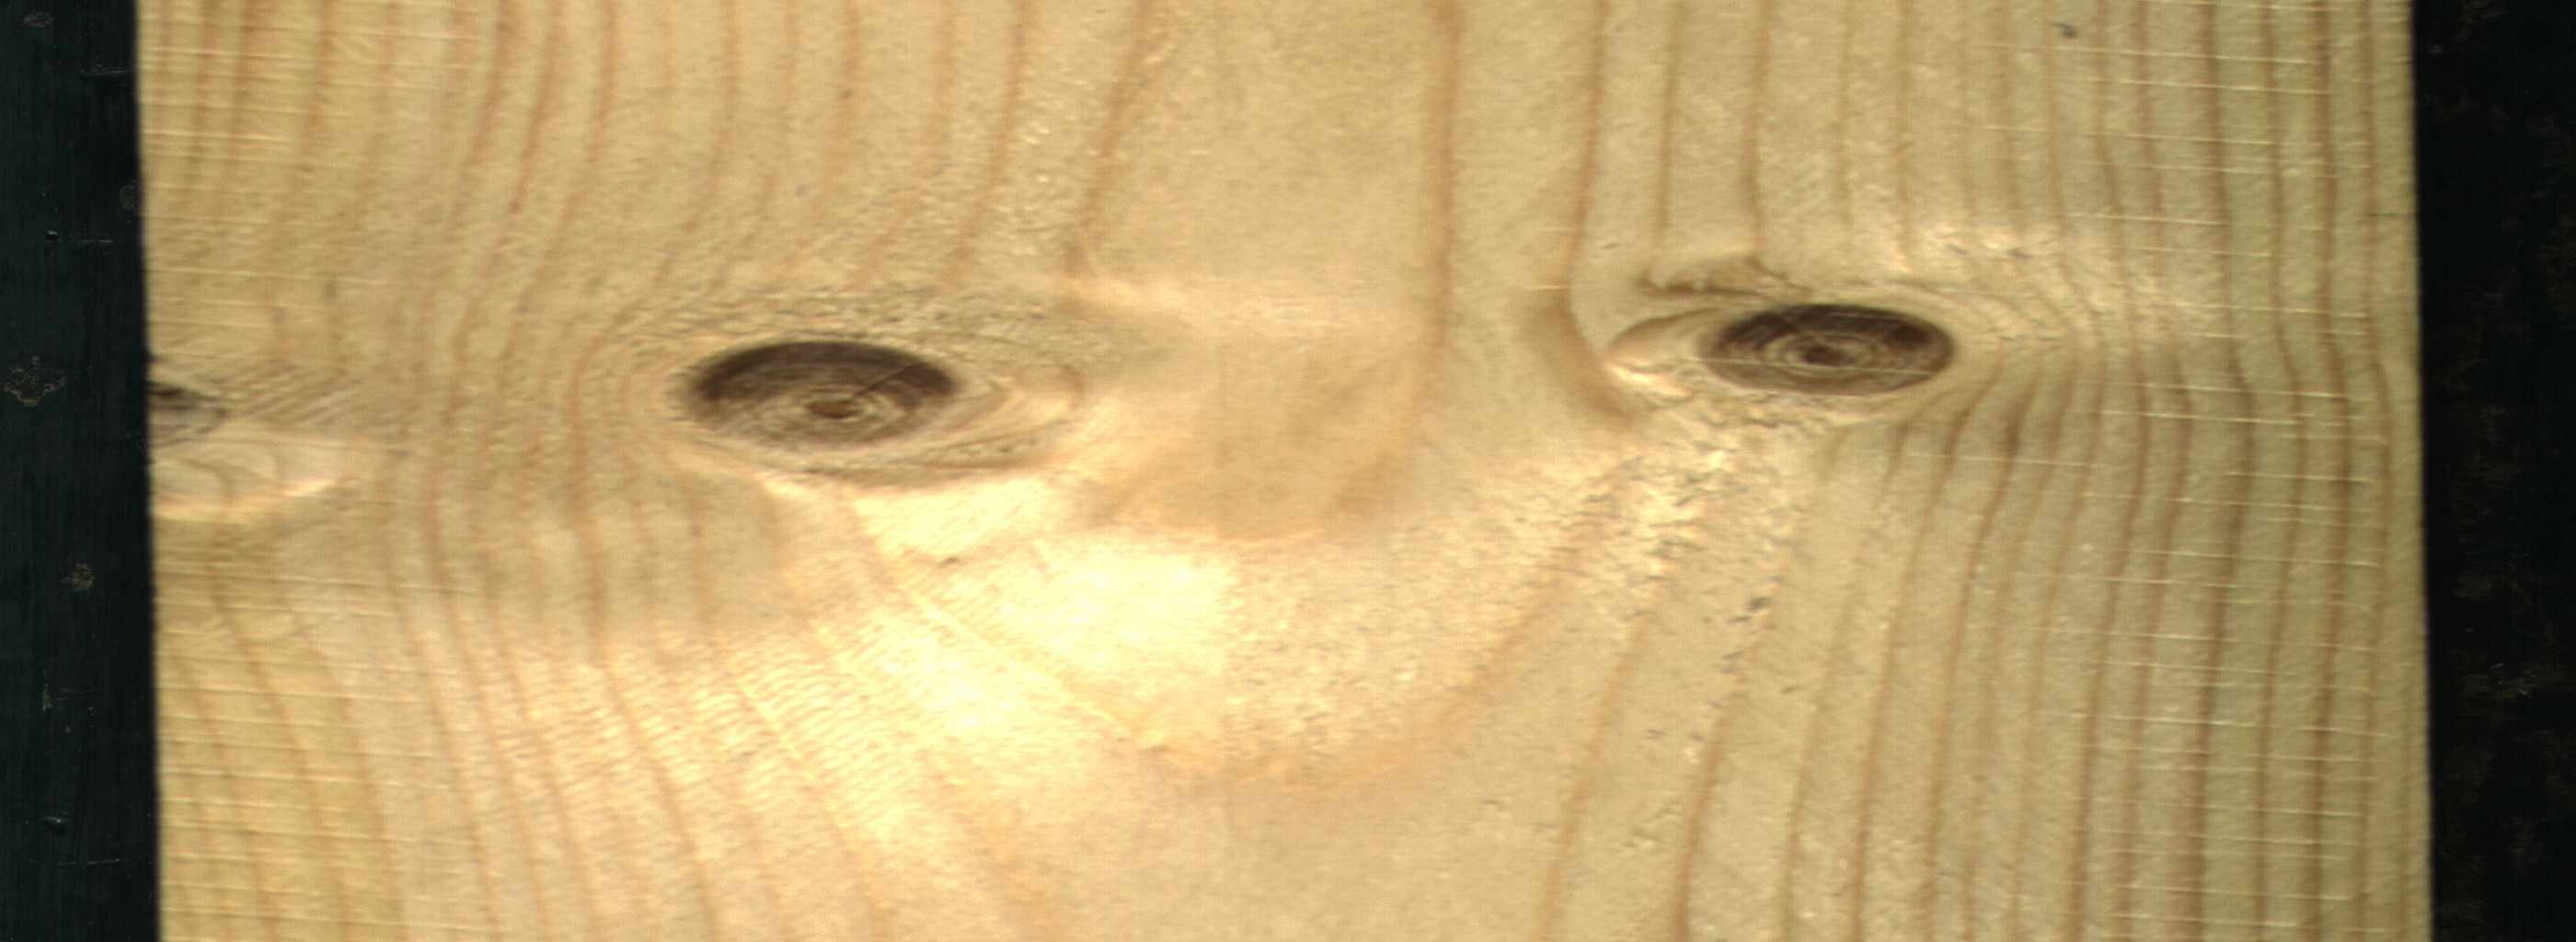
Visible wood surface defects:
Live_Knot
Live_Knot